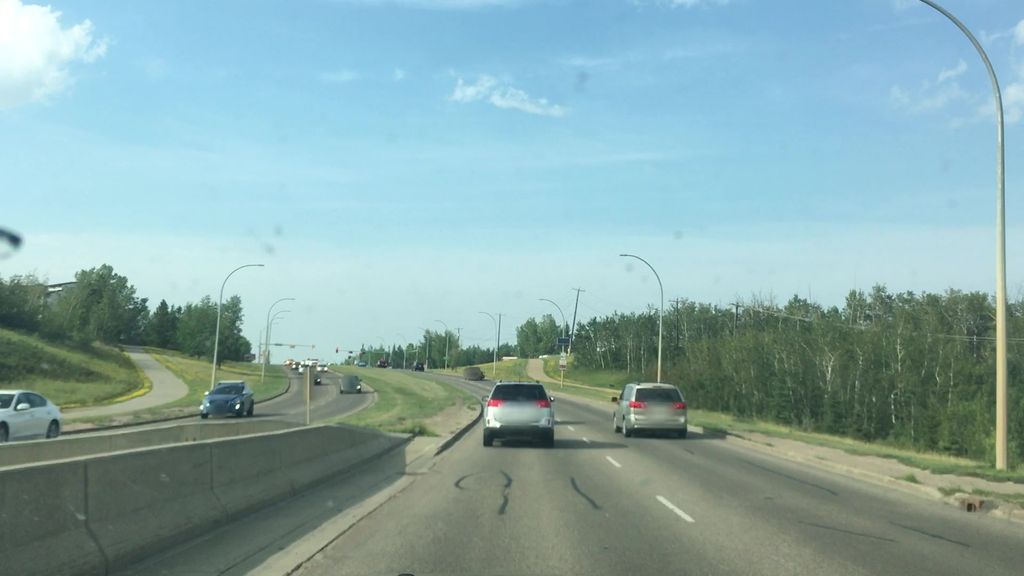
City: edmonton